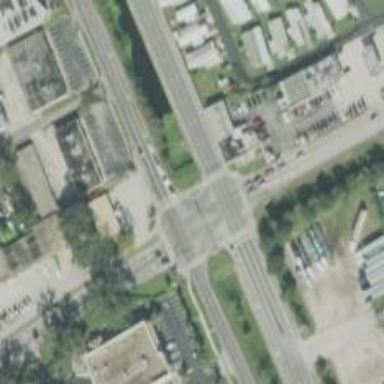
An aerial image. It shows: Marked crossing on the road.